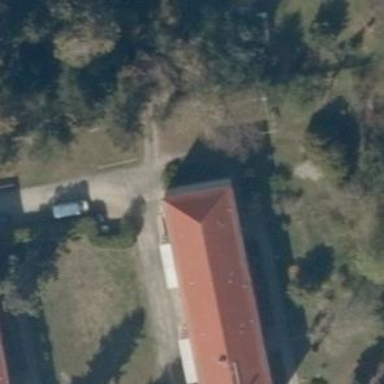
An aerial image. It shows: Apartment building with hipped roof.